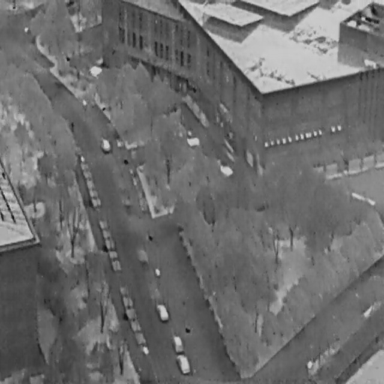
There are four Cars in the infrared image.